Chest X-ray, PA view. Patient: 47 years old, sex M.
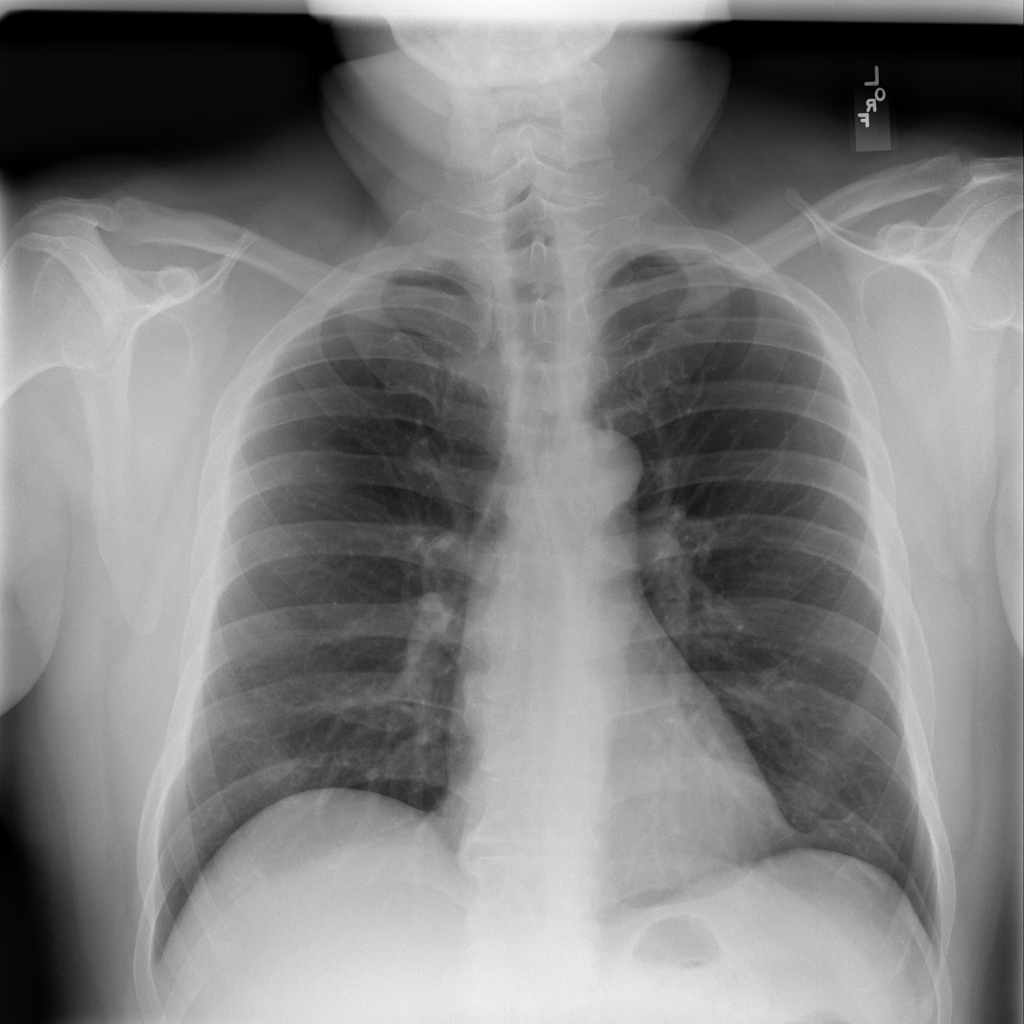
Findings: No Finding